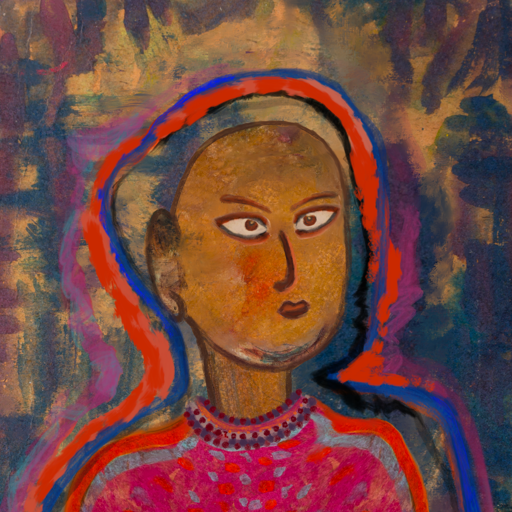
Background: InTheSun, Head And Neck Side: Pipe, Face Side: Roy_Bahadur, Bust: Sisters, Hair Side: Experience, Head Accessory: Blank, Second Necklace: Blank, Necklace: Roy_Bahadur, Baby: Blank